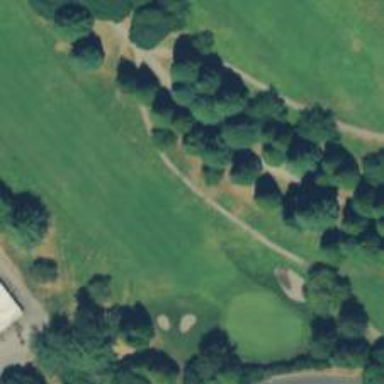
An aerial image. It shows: Path for both road and golf.